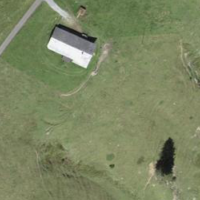
EUNIS habitat code: 24
Species observed at this site:
Traunsteinera globosa